Aerial crown-view tile of a tropical tree (Barro Colorado Island, Panama), acquired 20250715:
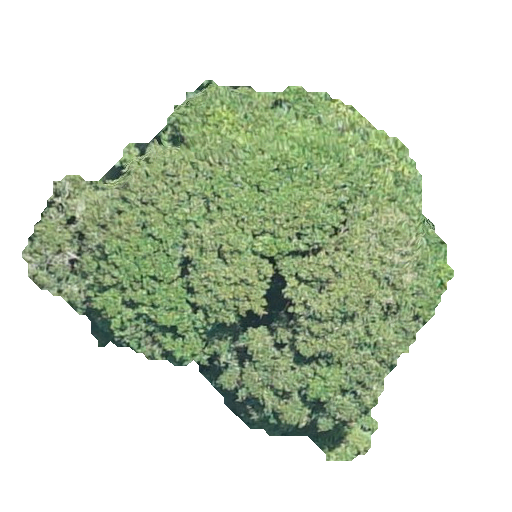
Species: Prioria copaifera
GBIF accepted scientific name: Prioria copaifera
Crown area: 148.889 m²